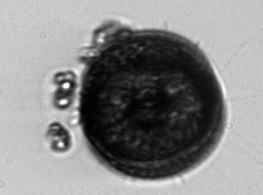
Label: Thalassiosira